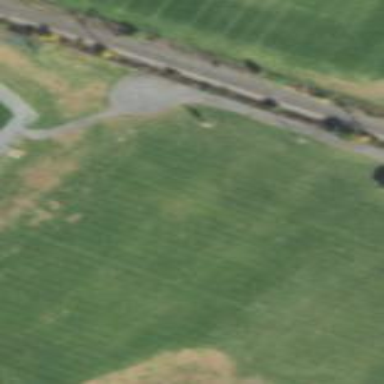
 used for leisure and sports activities."